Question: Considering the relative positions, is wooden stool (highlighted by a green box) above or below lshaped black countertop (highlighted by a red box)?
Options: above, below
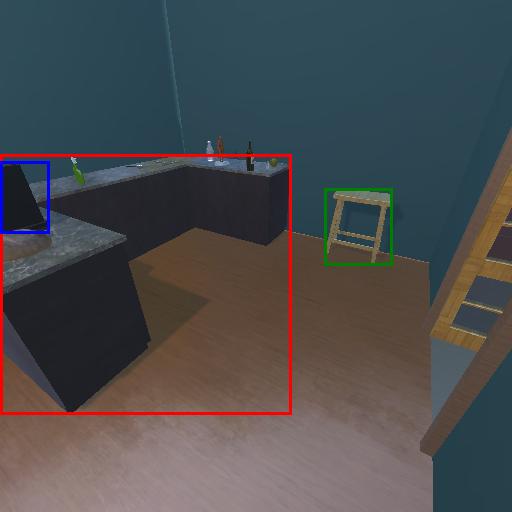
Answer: above